Question: This is my data:
'''
year disconnected_ppl
1 2010 116
2 2011 54
3 2012 310
4 2013 110
'''
I want to add a new row to the existing dataframe and create a barplot.The new row should be displayed dynamically in the barplot.
New row is (year="2014" & disconnected_ppl="504")
output should be:
'''
year disconnected_ppl
1 2010 116
2 2011 54
3 2012 310
4 2013 110
5 2014 504
'''
My graph is this, but I am not able to plot new row dynamically.

I want to display the new row that is 2014 & 504 on the barplot dynamically along with the existing graph.
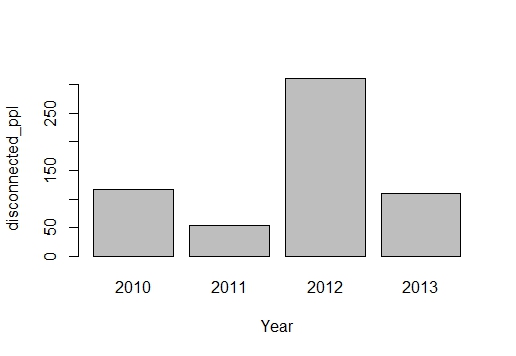
Answer: Do you just want two plots with 2010-2013 and 2010-2014 to have the same limits, so you can slide them along? This could be easily achieved by defining the limits:
'''
df <-data.frame(matrix(c(2010,2011,2012,2013,2014,116,54,310,110,504),nrow=5,ncol=2))
par(mfrow=c(1,2))
barplot(df$X2[1:4],df$X1[1:4],ylim=c(0,500))
barplot(df$X2[1:5],df$X1[1:5],ylim=c(0,500))
'''
Note this is not really dynamical. If you want to interact with your graphic have a look at <URL> for a dynamic document.
For creating images you can just use
Adding on your comment, for creating images you can just use
'''
png(file="bar1.png",width = 200, height = 300,res=72)
par(mfrow=c(1,1))
barplot(df$X2[1:4],df$X1[1:4],ylim=c(0,500),col = c("blue","red","green","purple"))
dev.off()
'''
You can specify the solution with widht/height inside par, res=72 defines pixel per inch ( so 1 inch is 72px in your graphic ).
Colors are just added in the col = c() argument.
See ?barplot for more information as this is very basic.